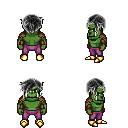
a pixel art fantasy rpg character, male body template, orc, green skin, leather shoulder armor, magenta pants, gray pixie cut hairstyle, cloth bracers, gold boots, four views (front, back, left, right), 2x2 character sprite sheet, small pixel art, hard edges, no anti-aliasing